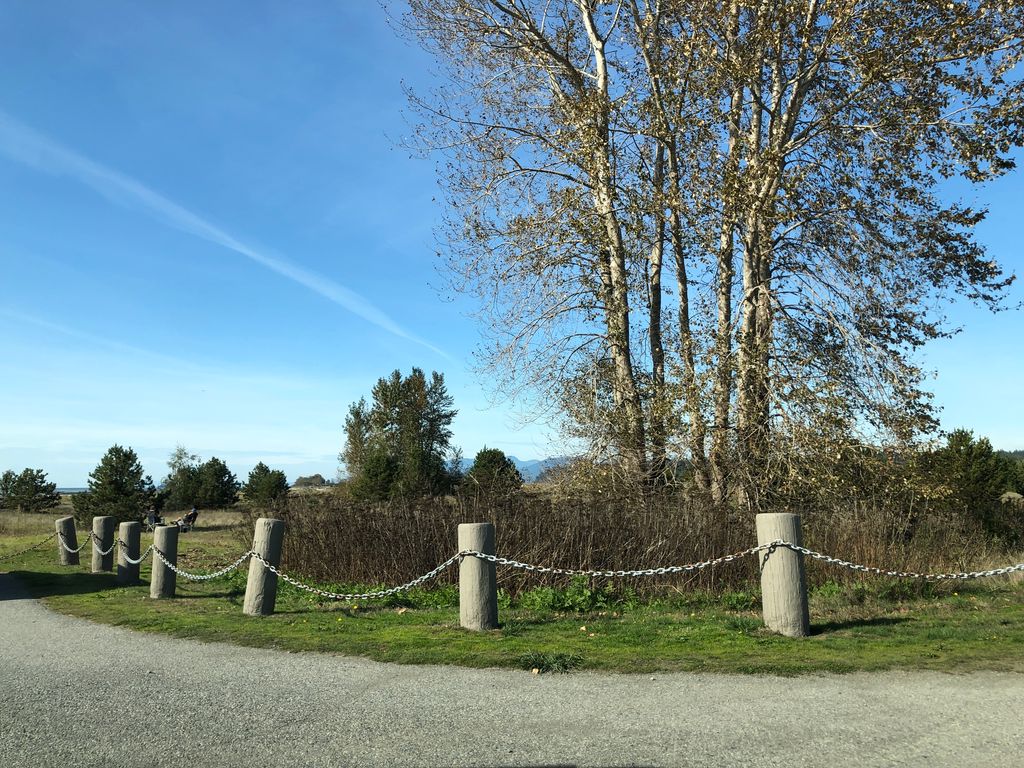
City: vancouver